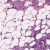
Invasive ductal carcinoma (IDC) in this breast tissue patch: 1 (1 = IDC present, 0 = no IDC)